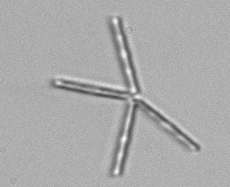
Label: Thalassionema